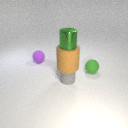
small purple rubber sphere behind small gray rubber cylinder